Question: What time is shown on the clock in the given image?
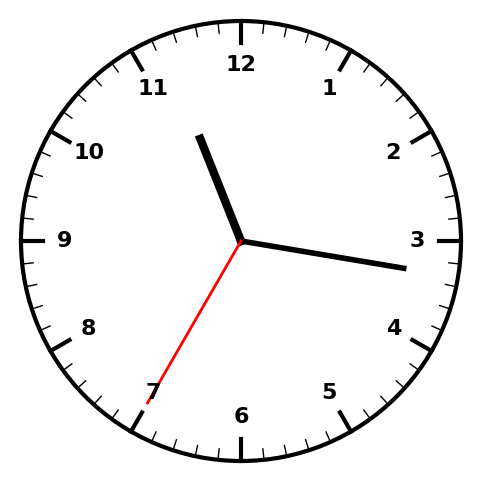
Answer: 11:16:35